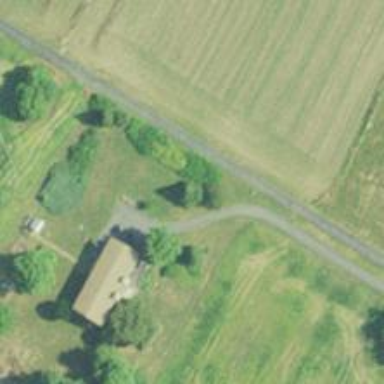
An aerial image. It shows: Driveway leading to service road.